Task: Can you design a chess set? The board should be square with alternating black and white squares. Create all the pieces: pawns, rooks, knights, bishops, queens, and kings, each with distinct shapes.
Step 1403:
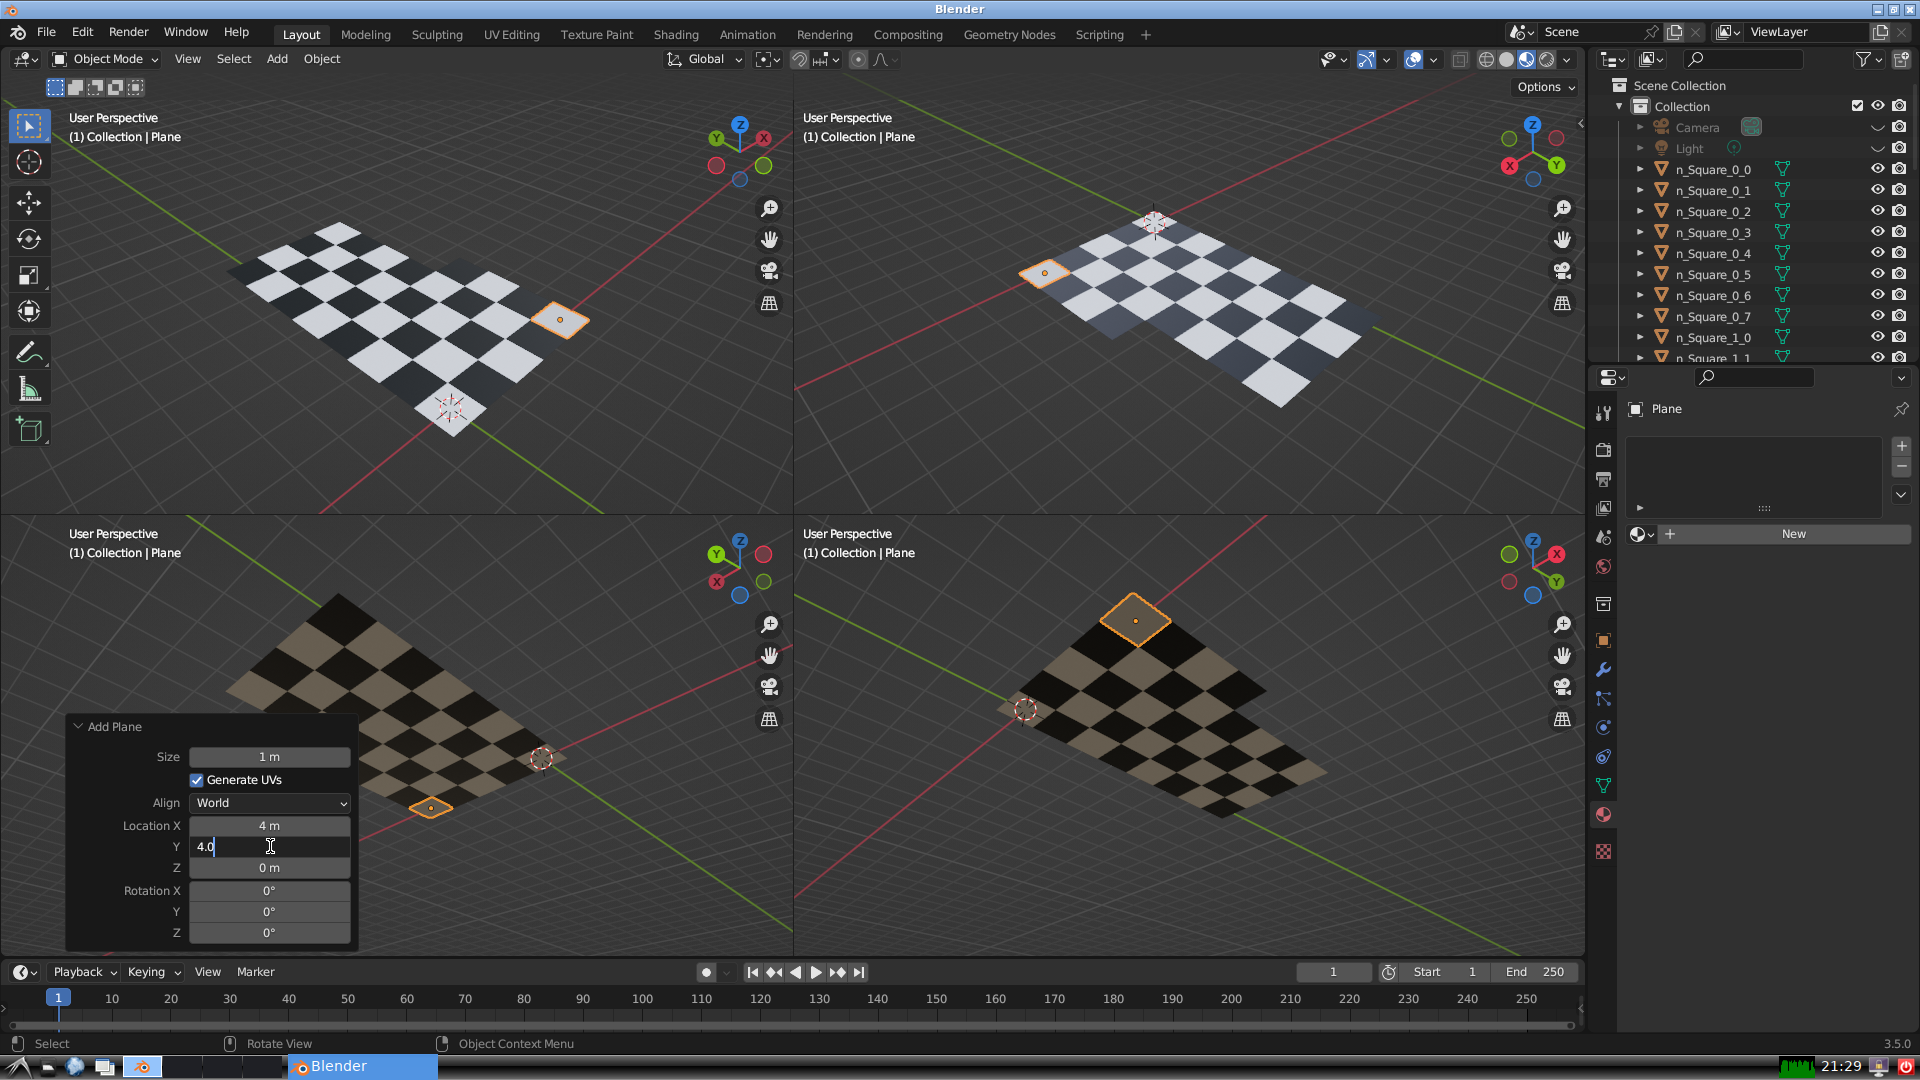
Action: {"key_press": ['Return']}